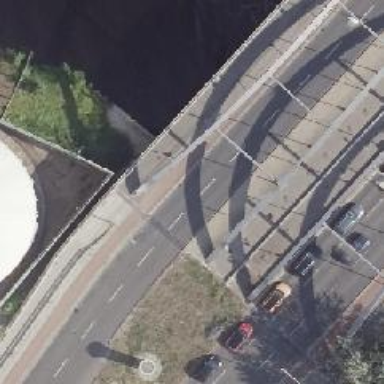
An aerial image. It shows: Secondary road on asphalt bridge with arch structure.